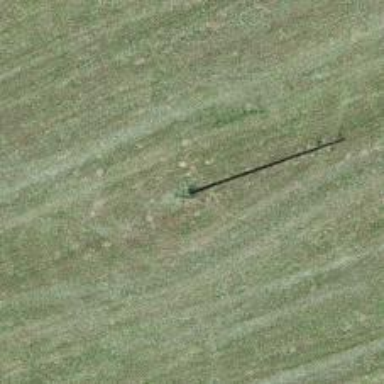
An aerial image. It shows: Power pole.